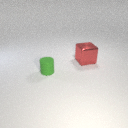
small green rubber cylinder in front of large red metal cube